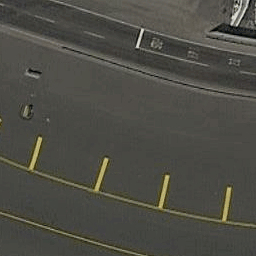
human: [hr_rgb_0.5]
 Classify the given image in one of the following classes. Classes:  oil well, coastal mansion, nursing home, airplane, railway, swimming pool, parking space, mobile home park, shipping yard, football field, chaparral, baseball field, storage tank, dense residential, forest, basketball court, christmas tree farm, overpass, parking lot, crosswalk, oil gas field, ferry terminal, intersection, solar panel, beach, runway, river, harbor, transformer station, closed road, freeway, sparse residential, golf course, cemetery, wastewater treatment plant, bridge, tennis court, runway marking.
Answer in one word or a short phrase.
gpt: runway marking